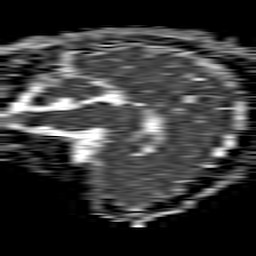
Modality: ADC
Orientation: sagittal
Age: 47
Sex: female
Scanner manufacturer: philips
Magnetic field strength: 1.5 T
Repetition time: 4.6 s
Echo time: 0.08631 s